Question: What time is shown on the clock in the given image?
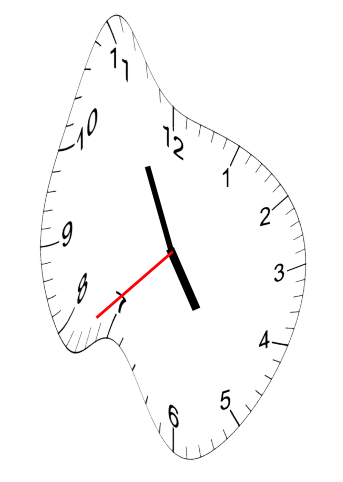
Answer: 04:55:38